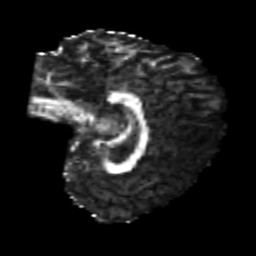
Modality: FA
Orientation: sagittal
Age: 23
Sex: female
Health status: healthy
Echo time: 0.074 s